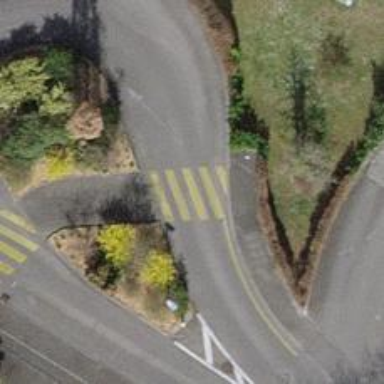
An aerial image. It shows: Zebra crossing on the road.